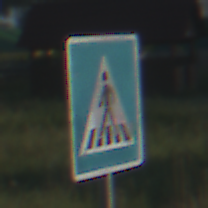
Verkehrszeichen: FussgaengerueberwegRechts
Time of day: MorningAfternoon
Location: Outdoor (Nature)
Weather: Clear
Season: NotSpecified
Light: Natural